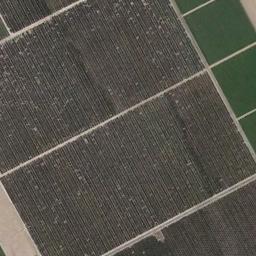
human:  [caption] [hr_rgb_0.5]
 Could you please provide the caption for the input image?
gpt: There are some green and bare rectangular farmland .

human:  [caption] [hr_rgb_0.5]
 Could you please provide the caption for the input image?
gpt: There are many crops in rectangular farmlands .

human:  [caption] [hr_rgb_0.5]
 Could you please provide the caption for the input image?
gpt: Five or six neatly arranged green and brown mixed rectangular farmlands of different sizes .

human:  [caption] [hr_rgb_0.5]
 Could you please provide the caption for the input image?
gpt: Several rectangular farmlands of different colors are arranged in neat rows .

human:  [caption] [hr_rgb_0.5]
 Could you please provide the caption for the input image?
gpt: There are two brown rectangular farmlands of the same size .